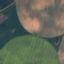
Label: AnnualCrop